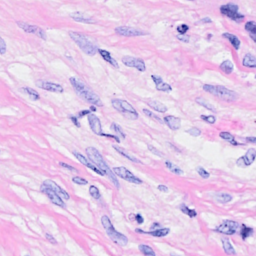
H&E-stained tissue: Breast